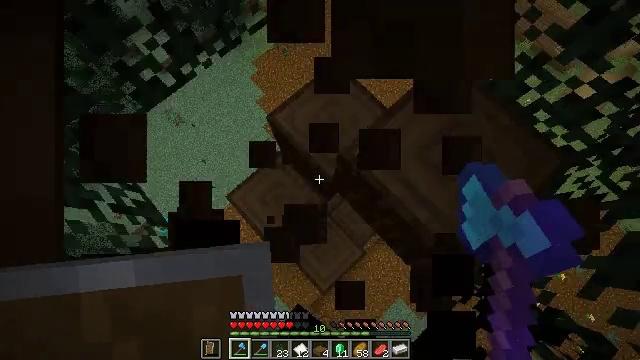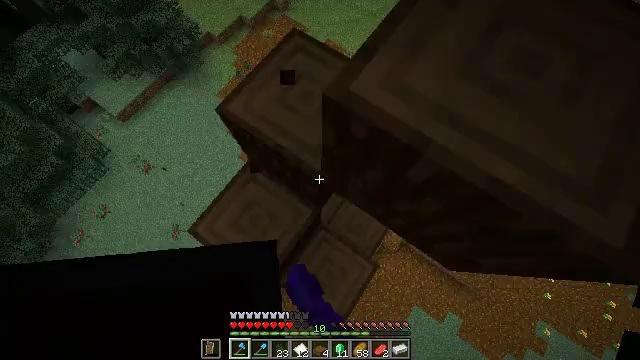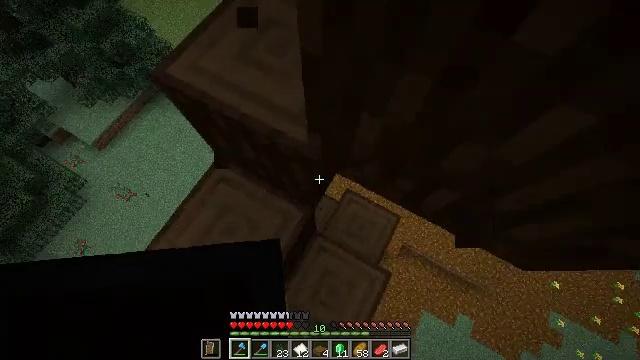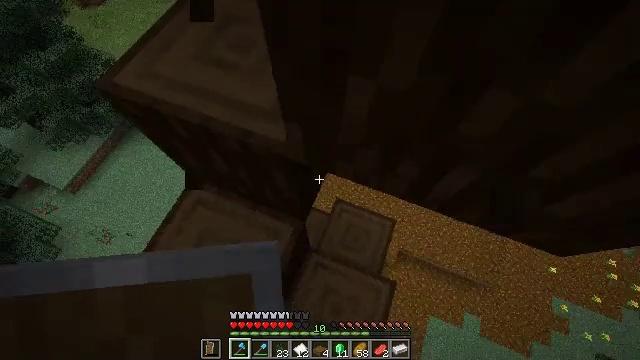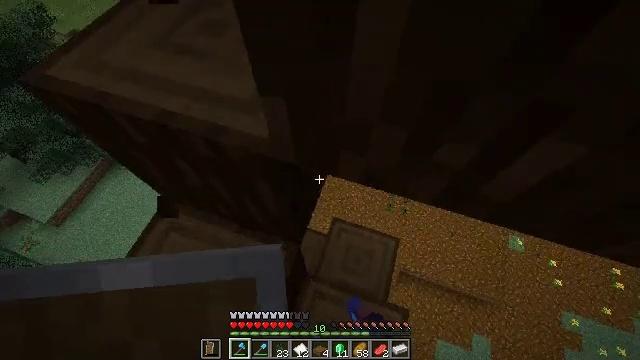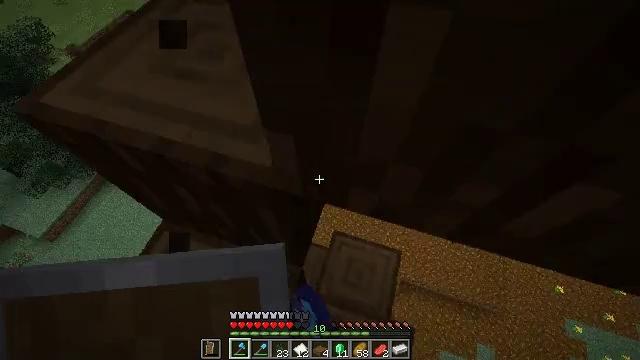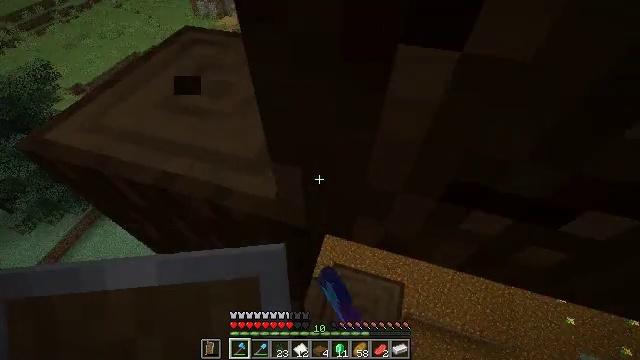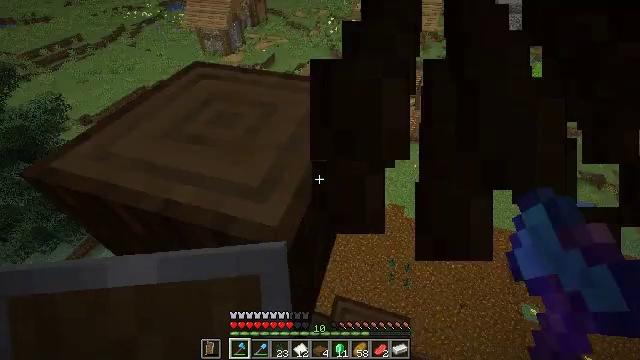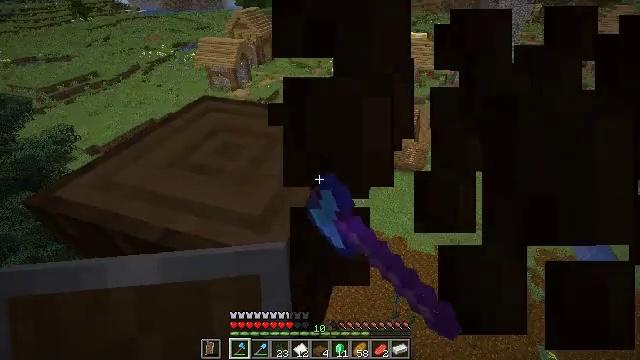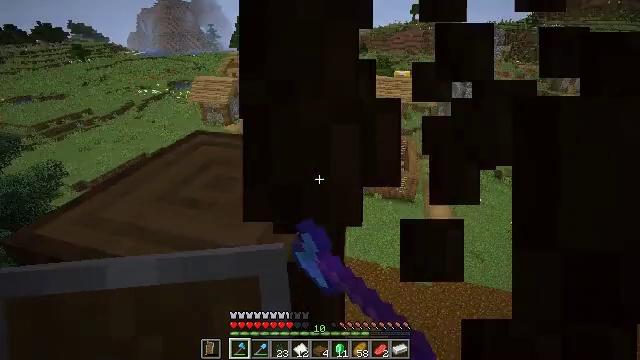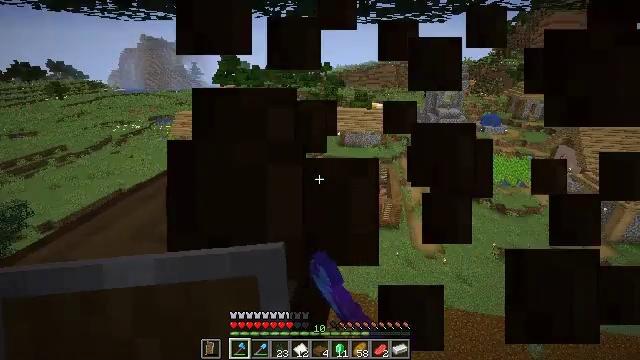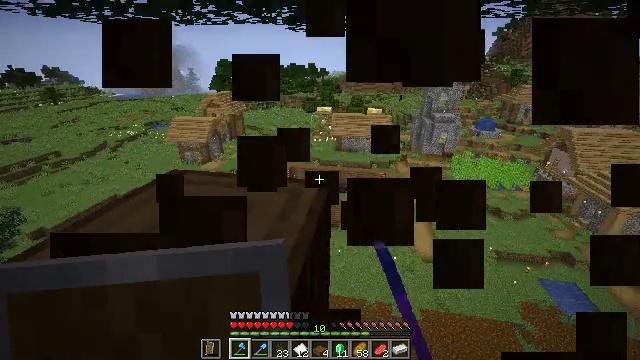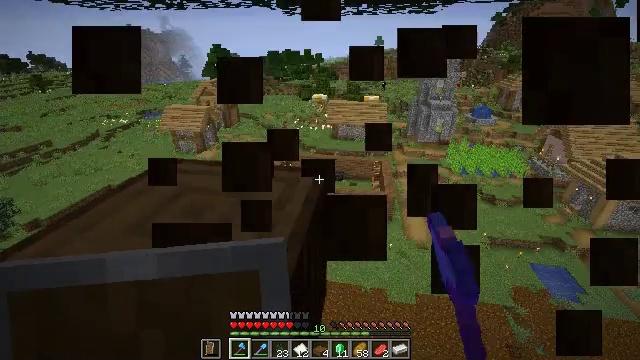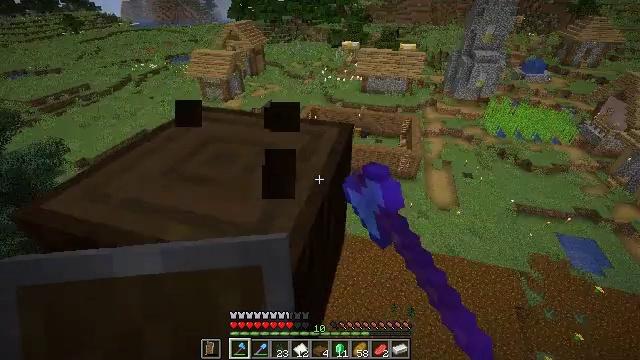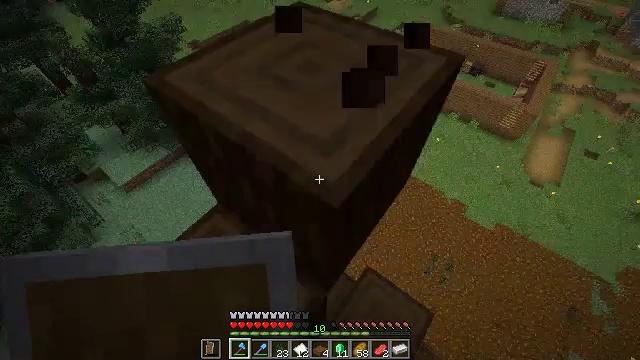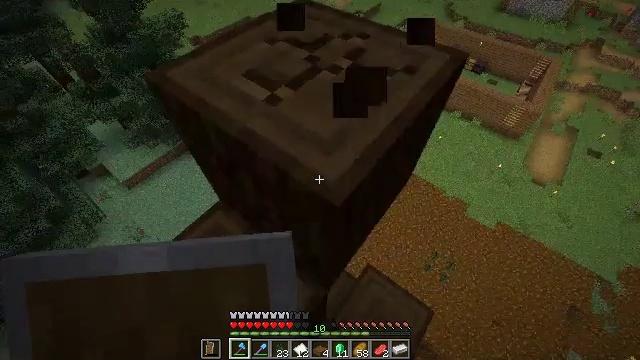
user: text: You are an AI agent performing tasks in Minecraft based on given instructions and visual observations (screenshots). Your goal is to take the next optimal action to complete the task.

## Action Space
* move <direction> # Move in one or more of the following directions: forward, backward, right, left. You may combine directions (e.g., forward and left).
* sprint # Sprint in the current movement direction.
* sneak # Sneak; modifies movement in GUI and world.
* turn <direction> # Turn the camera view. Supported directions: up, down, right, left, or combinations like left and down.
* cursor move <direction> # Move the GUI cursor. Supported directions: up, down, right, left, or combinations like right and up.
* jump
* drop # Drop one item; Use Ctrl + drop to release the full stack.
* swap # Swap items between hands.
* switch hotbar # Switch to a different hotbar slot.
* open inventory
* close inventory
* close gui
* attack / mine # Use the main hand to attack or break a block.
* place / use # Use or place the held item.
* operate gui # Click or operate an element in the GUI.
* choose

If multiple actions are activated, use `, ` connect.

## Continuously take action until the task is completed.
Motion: motion action
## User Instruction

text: Chop down the spruce log.
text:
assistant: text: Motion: turn right and up, attack / mine
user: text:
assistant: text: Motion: move forward, turn right and up, attack / mine
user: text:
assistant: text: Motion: move forward, turn right and up, attack / mine
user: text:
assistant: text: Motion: move forward, turn right and up, attack / mine
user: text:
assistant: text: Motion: turn right and up, attack / mine
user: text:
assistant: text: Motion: turn right and up, attack / mine
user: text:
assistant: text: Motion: turn up, attack / mine
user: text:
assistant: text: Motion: turn up, attack / mine
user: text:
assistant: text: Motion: turn right and up, attack / mine
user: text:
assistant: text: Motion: turn right and up, attack / mine
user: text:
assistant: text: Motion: turn up, attack / mine
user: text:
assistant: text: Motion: turn down, attack / mine
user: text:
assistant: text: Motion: turn left and down, attack / mine
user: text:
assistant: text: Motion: turn left and down, attack / mine
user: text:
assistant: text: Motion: move forward, attack / mine
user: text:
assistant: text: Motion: move forward, turn down, attack / mine
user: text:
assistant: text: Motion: turn left and down, attack / mine
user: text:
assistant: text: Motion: turn left and down, attack / mine
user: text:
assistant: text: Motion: turn left and down, attack / mine
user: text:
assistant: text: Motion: turn left and down, attack / mine
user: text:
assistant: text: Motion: turn left and down, attack / mine
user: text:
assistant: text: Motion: turn left and down, attack / mine
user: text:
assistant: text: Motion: turn left and down, attack / mine
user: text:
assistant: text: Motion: attack / mine
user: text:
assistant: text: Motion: move back, attack / mine
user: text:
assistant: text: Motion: move back, attack / mine
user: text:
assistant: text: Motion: attack / mine
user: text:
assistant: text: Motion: turn right and down, attack / mine
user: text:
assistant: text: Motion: turn right and up, attack / mine
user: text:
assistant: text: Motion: turn right and up, attack / mine